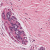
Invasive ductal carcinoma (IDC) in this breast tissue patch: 0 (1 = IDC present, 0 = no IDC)